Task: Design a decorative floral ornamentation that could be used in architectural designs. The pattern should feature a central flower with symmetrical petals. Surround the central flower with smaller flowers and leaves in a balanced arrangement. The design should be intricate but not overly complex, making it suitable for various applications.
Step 1348:
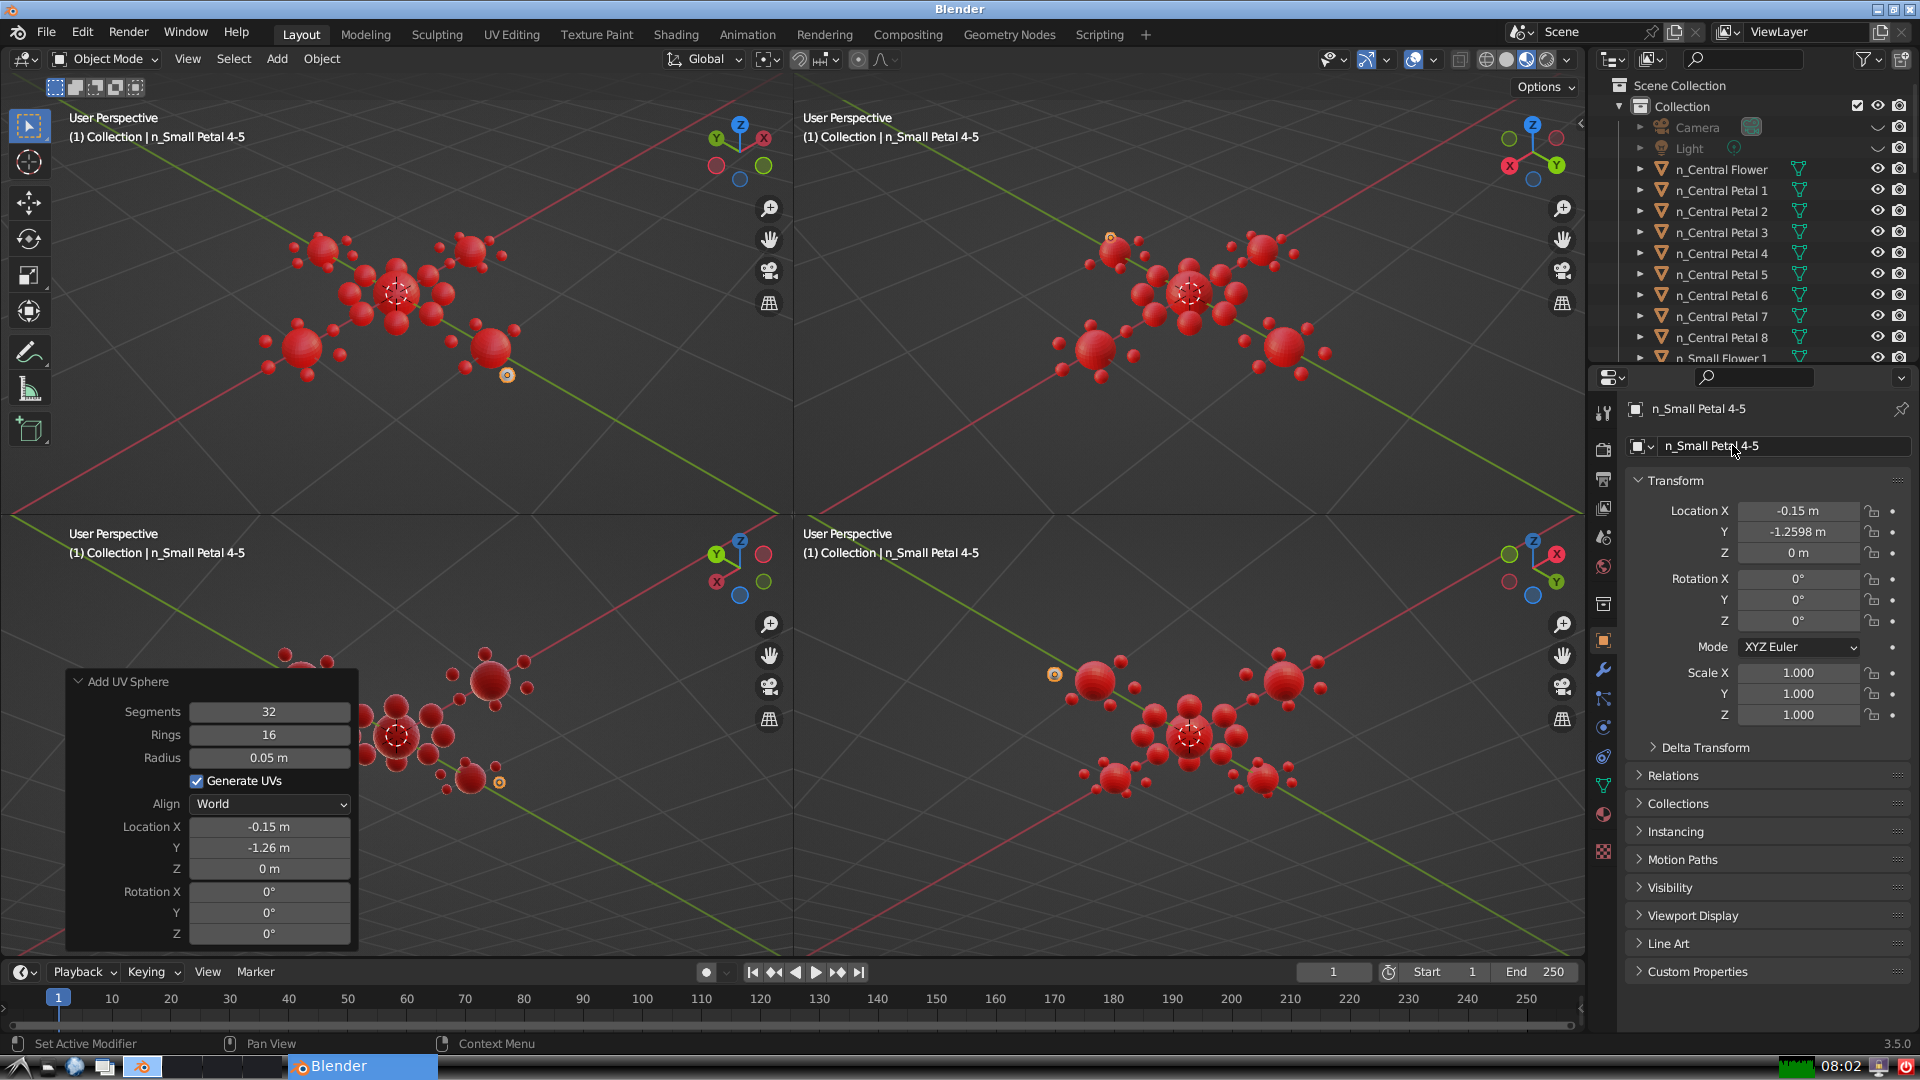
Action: {"mouse_move": [1603, 815]}